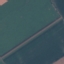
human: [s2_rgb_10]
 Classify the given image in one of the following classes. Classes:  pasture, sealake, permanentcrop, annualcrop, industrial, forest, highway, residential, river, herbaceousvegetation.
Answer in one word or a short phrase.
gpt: AnnualCrop